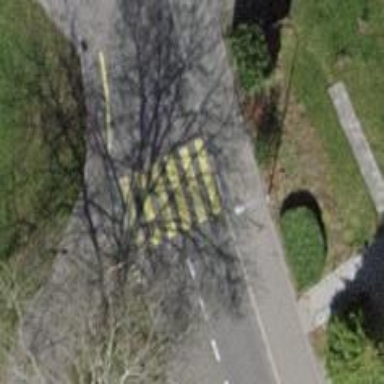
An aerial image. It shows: Marked zebra crossing on the road.